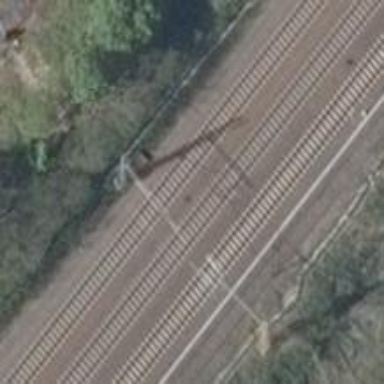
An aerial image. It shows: Railway signal.